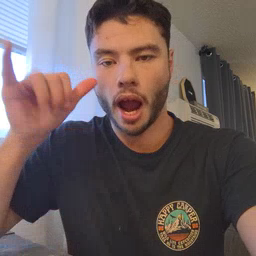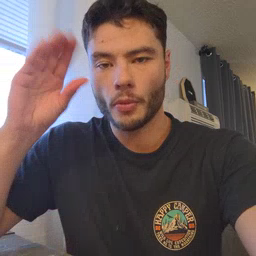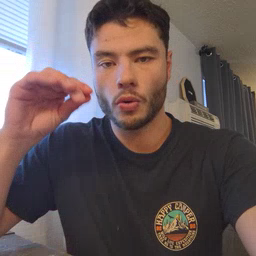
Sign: cowboy